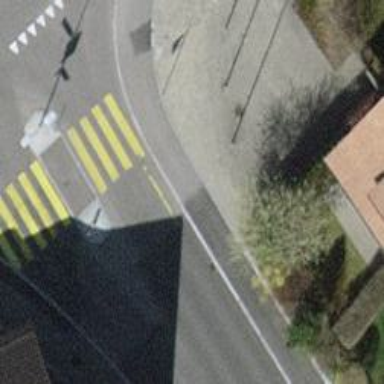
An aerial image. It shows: Flagpole which is man-made.